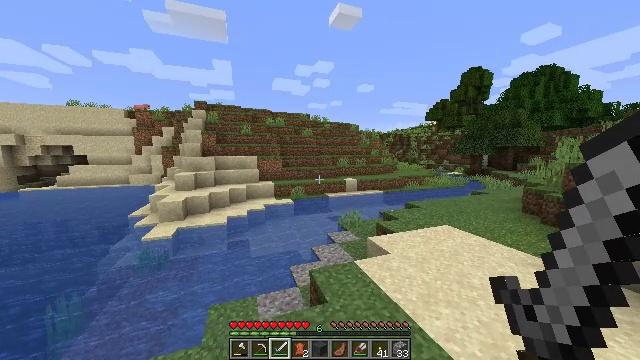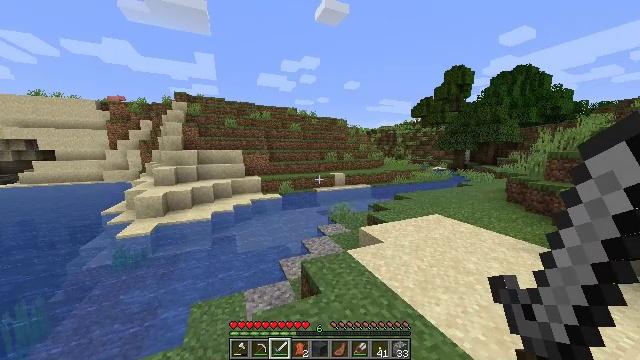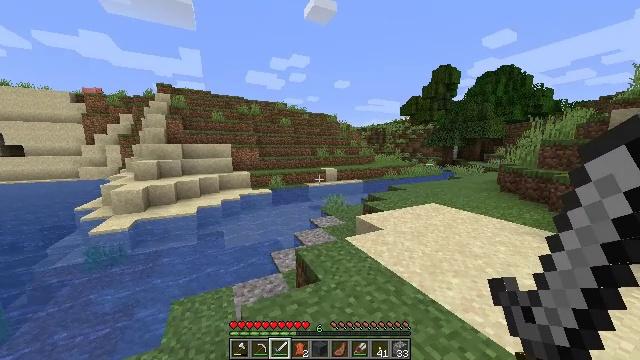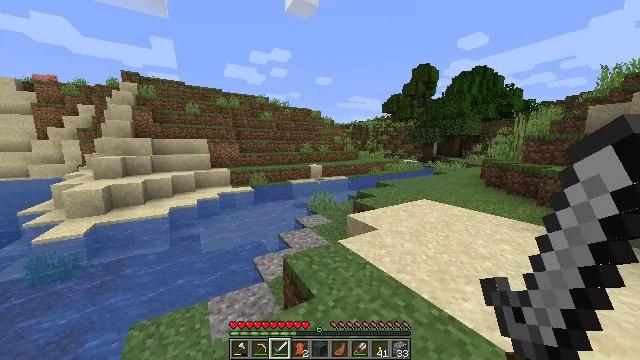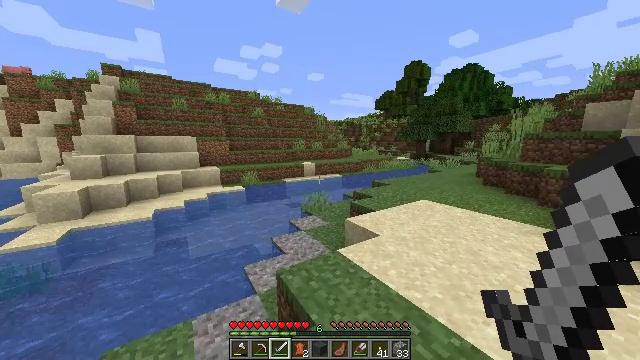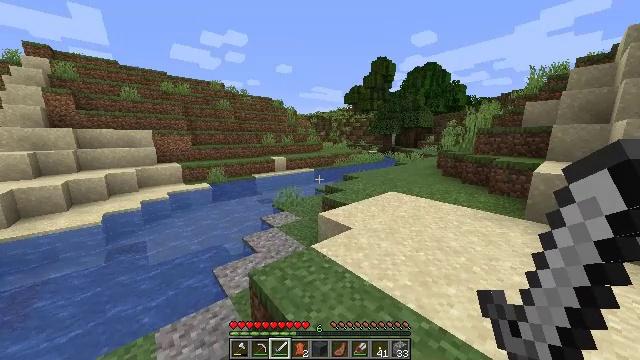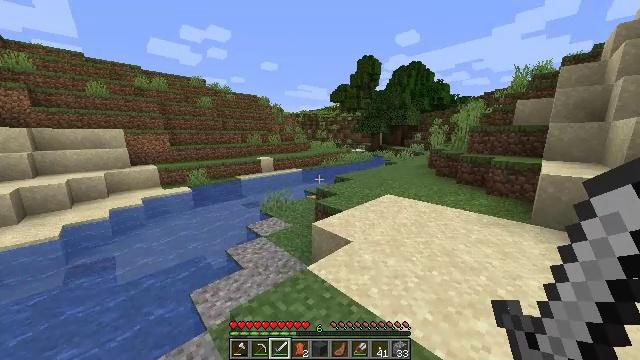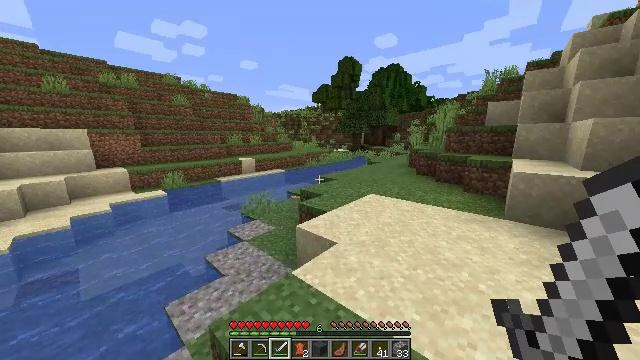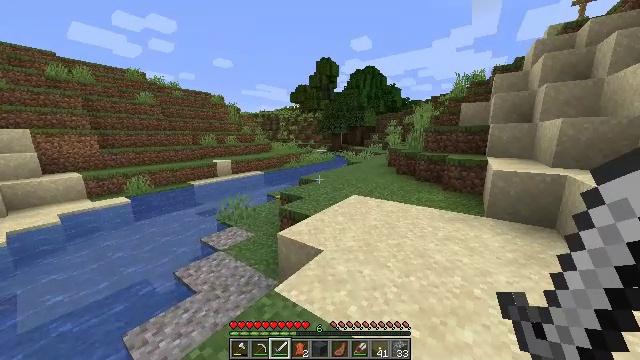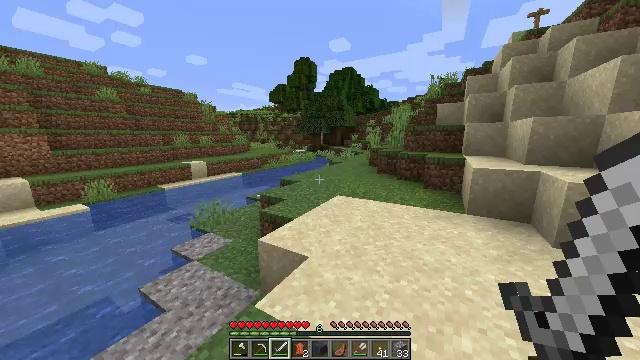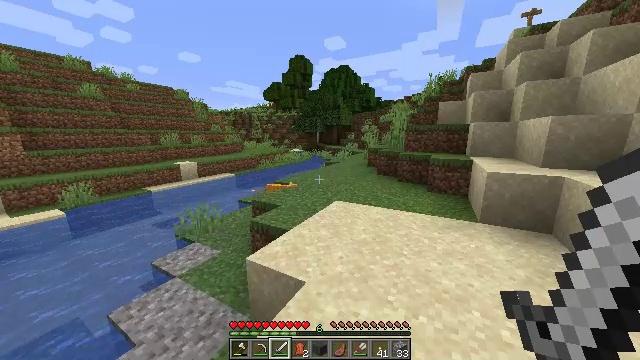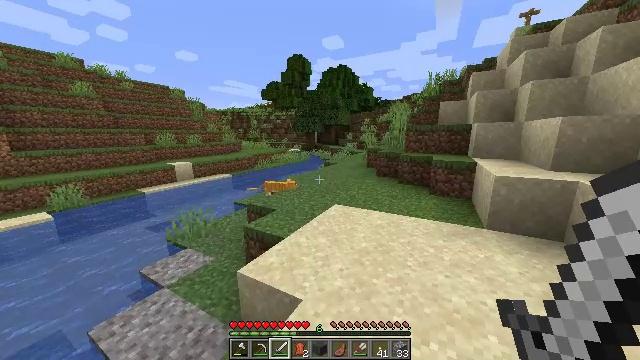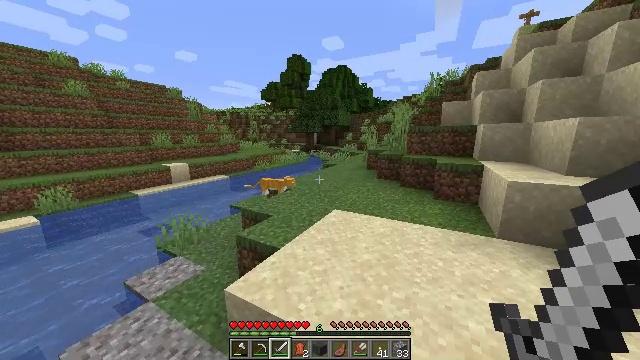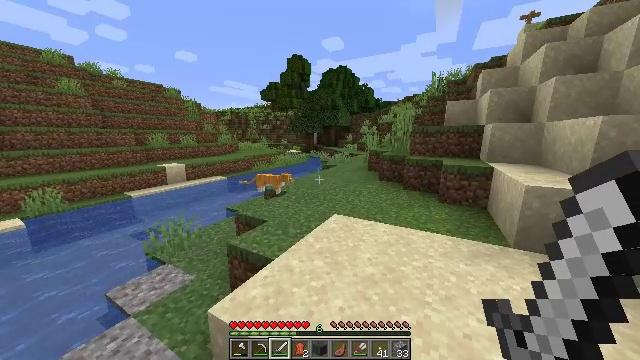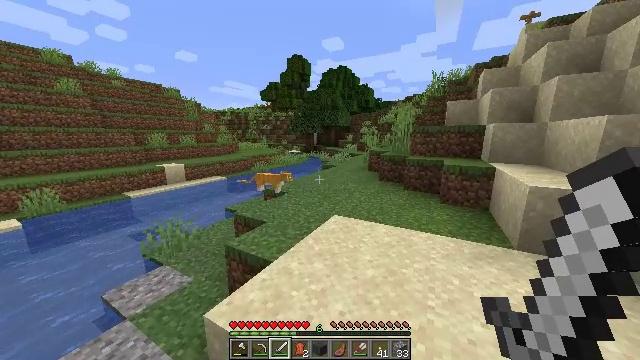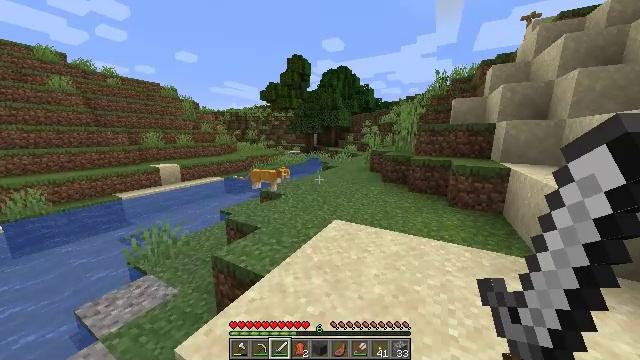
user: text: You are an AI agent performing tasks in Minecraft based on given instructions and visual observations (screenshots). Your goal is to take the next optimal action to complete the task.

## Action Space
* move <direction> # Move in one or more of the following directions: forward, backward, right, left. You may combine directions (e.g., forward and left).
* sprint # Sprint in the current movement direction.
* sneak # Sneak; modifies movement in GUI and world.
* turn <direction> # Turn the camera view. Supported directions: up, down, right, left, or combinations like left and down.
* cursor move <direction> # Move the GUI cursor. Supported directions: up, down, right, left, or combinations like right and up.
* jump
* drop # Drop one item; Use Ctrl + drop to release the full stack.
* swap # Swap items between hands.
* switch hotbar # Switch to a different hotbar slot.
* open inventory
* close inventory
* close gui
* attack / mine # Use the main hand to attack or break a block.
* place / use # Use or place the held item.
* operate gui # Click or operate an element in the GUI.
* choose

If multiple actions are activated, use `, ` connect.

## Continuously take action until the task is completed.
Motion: motion action
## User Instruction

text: Pull up beetroots from the soil.
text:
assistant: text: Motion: move forward, sprint, turn right
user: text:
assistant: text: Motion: move forward, sprint, turn right
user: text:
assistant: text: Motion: move forward, sprint, turn right
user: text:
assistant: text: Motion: move forward, sprint, turn right
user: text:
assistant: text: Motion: move forward, sprint, turn right and down
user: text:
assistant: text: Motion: move forward, sprint, turn right
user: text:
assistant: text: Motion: move forward, sprint, turn right
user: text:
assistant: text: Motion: move forward, sprint, turn right
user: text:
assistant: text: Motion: move forward, sprint, turn right
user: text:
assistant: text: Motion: move forward, sprint, turn right
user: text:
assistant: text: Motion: move forward, sprint
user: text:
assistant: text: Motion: move forward, sprint
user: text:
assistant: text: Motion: move forward, sprint
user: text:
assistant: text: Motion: move forward, sprint
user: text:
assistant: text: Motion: move forward, sprint
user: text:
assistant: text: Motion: move forward, sprint
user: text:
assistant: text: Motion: move forward, sprint
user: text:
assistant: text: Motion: move forward, sprint
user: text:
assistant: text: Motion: move forward, sprint
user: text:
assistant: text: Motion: move forward, sprint
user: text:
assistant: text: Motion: move forward, sprint
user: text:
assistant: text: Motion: move forward, sprint
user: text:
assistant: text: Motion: move forward, sprint
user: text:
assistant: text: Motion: move forward, sprint, turn right
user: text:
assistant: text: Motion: move forward, sprint, turn right
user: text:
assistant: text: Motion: move forward, sprint, turn right
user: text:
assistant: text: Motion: move forward, sprint, turn right
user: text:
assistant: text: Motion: move forward, sprint, turn right
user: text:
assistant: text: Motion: move forward, sprint, turn right
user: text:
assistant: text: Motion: move forward, sprint, turn right